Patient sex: F
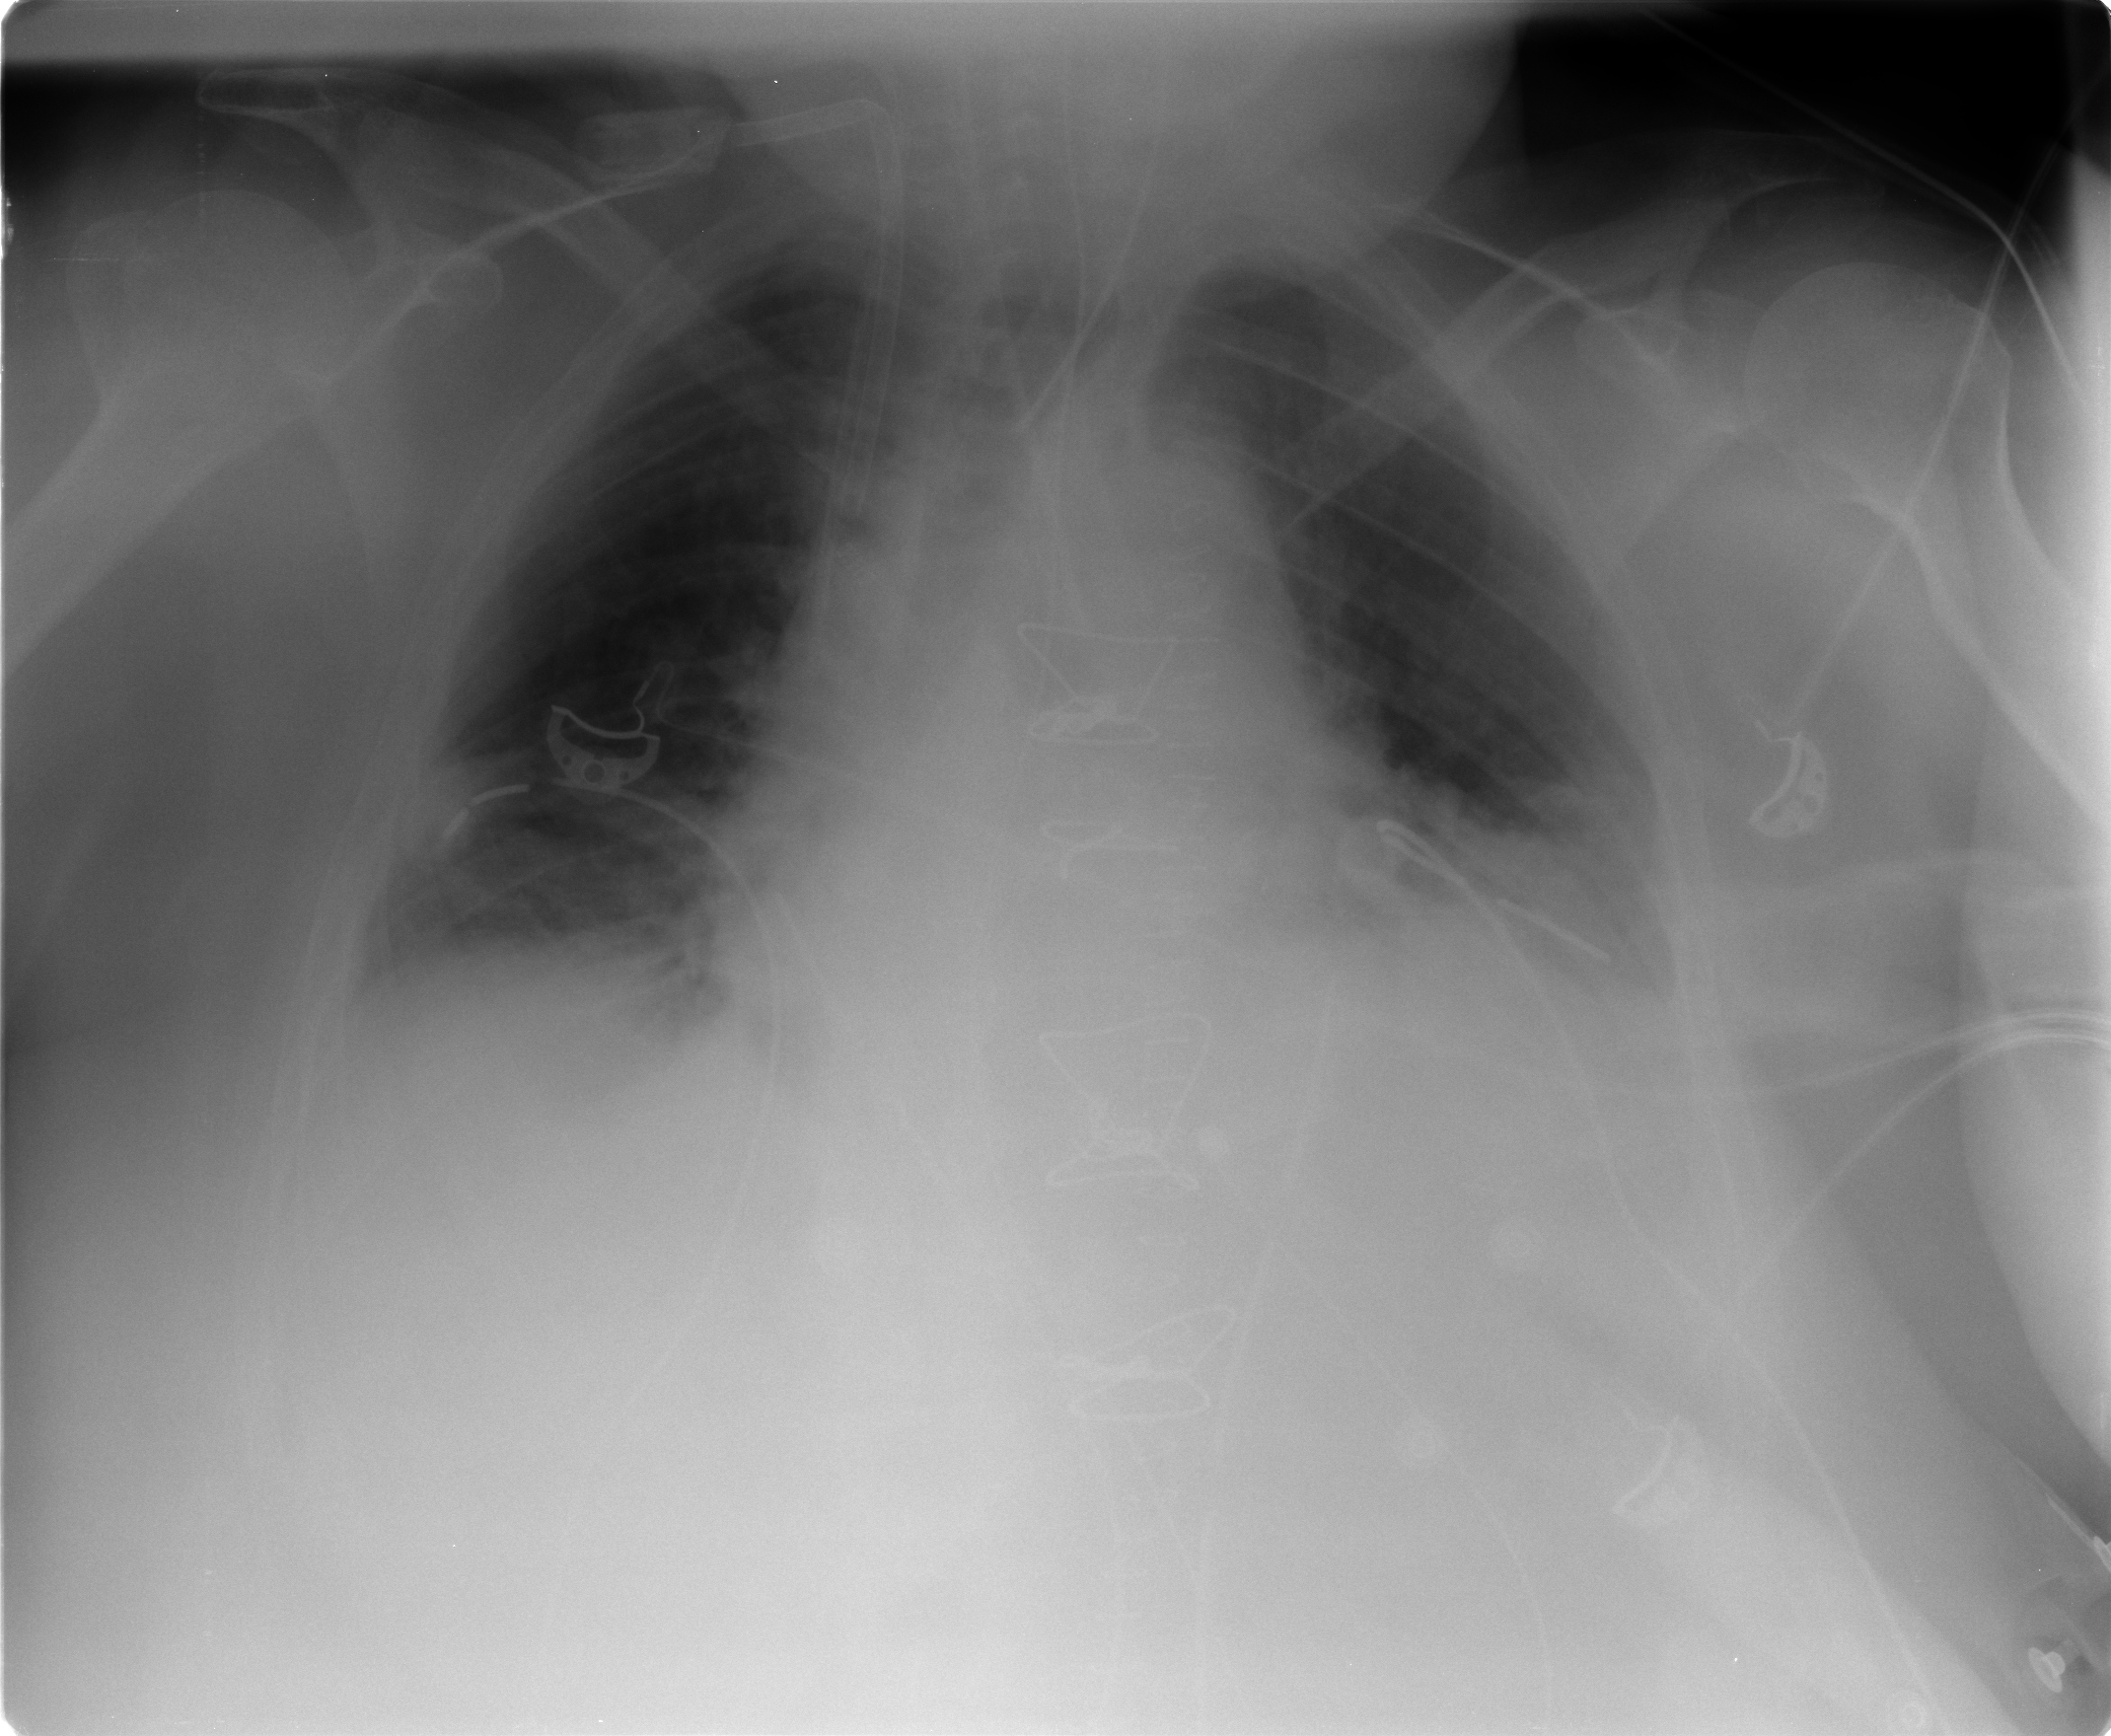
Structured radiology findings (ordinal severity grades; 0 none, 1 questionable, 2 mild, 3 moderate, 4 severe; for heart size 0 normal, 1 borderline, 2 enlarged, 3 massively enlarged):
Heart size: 2
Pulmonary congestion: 0
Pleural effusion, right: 1
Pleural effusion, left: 2
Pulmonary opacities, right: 0
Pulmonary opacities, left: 0
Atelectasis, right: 2
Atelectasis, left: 3